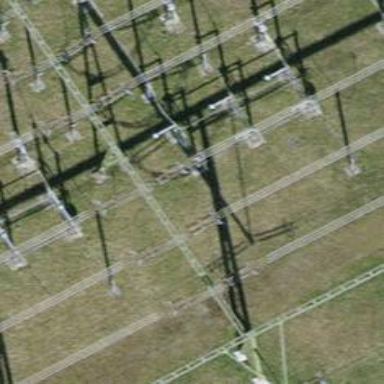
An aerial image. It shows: Power line carrying busbar.